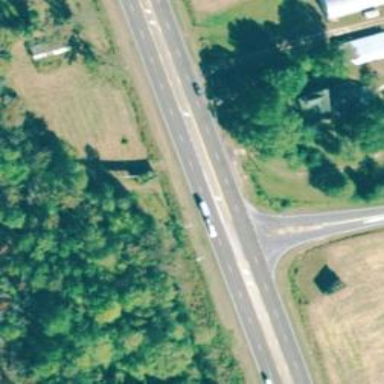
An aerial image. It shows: Asphalt trunk highway.